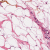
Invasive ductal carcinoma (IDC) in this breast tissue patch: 0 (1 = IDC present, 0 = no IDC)